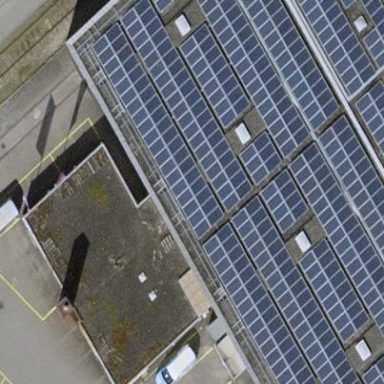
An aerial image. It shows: Solar power generator using photovoltaic method with solar photovoltaic panel types.